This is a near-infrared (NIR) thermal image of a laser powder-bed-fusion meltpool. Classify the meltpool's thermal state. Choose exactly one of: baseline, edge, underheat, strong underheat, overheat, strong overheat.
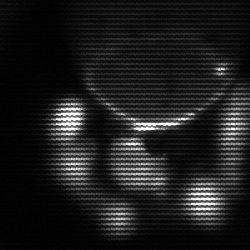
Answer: edge